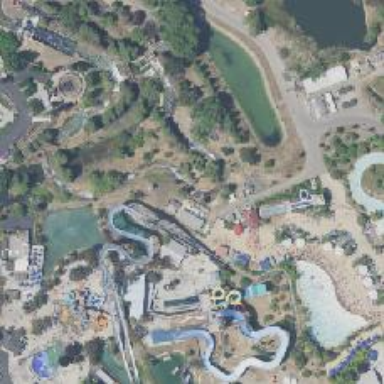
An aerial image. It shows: River rafting attraction.